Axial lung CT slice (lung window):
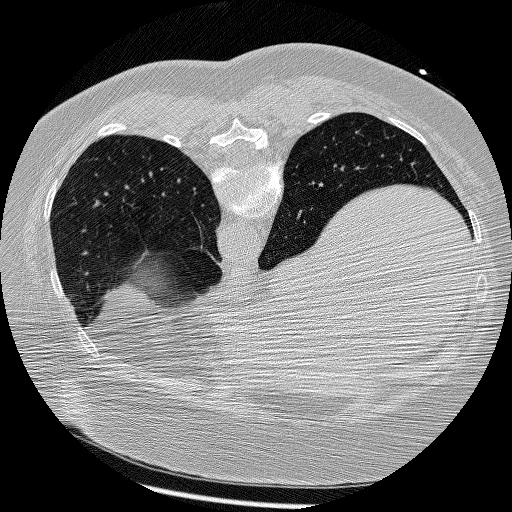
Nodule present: no